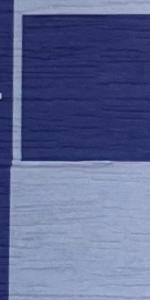
Label: Empty